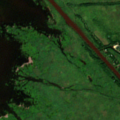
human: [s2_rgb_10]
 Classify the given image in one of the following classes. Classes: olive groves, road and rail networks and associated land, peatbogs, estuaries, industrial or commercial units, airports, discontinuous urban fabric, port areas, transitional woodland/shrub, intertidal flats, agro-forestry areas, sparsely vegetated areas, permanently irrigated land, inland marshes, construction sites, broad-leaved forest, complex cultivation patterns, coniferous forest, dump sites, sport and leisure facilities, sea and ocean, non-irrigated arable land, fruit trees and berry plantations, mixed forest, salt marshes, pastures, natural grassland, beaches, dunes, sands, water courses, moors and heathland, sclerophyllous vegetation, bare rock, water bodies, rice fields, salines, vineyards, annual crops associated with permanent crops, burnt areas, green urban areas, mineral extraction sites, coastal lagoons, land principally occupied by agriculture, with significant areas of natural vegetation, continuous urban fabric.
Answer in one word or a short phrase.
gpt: non-irrigated arable land, transitional woodland/shrub, salt marshes, sea and ocean